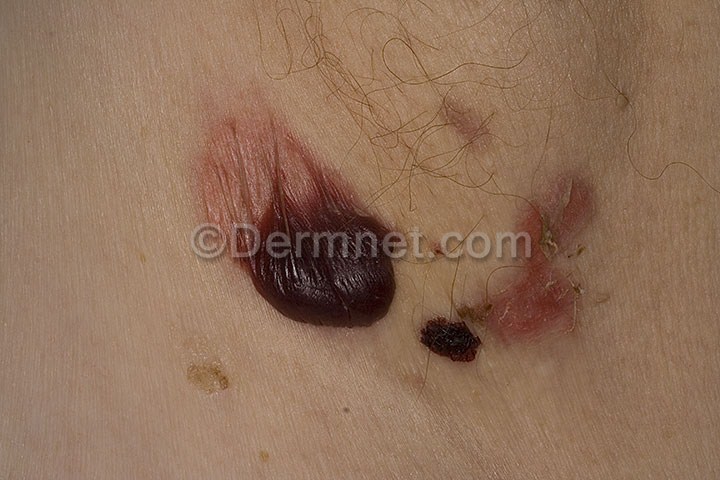
Disease: Bullous Disease Photos